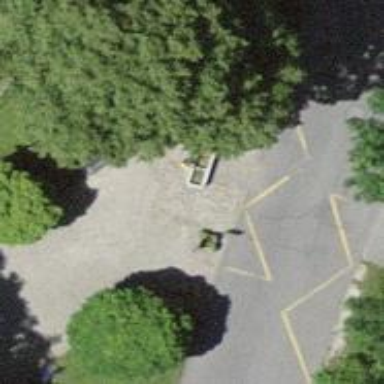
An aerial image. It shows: Bench.